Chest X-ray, PA view. Patient: 43 years old, sex M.
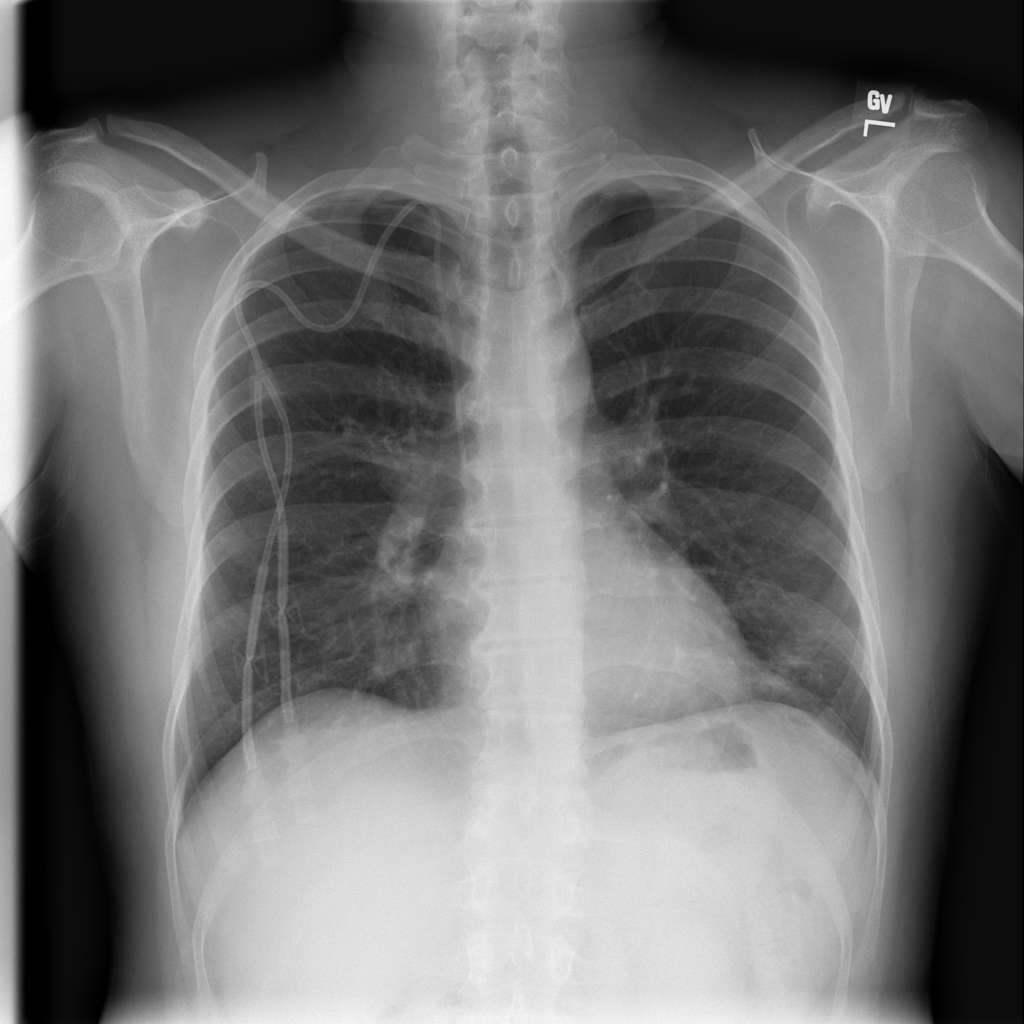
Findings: No Finding